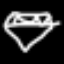
Label: diamond